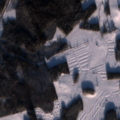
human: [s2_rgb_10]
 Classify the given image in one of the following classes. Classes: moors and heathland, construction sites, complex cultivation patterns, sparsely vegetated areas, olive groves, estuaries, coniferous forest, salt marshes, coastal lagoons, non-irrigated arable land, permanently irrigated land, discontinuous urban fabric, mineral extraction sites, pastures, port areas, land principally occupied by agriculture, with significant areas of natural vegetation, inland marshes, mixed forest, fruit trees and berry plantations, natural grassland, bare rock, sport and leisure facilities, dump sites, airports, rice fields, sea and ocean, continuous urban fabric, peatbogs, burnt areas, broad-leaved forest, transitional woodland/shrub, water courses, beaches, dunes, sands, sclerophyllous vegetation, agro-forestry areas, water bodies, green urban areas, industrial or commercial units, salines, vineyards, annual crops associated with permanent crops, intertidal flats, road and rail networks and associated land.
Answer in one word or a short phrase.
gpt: non-irrigated arable land, land principally occupied by agriculture, with significant areas of natural vegetation, broad-leaved forest, coniferous forest, mixed forest